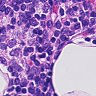
Metastatic tissue present: no